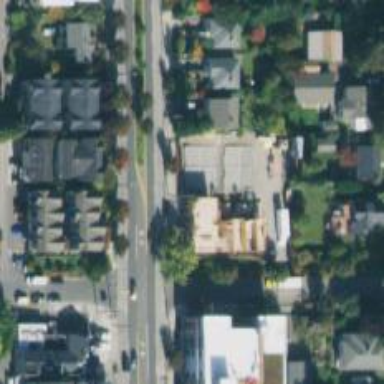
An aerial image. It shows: Secondary road with separate sidewalks.